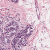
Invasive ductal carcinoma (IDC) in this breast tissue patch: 0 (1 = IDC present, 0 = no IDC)